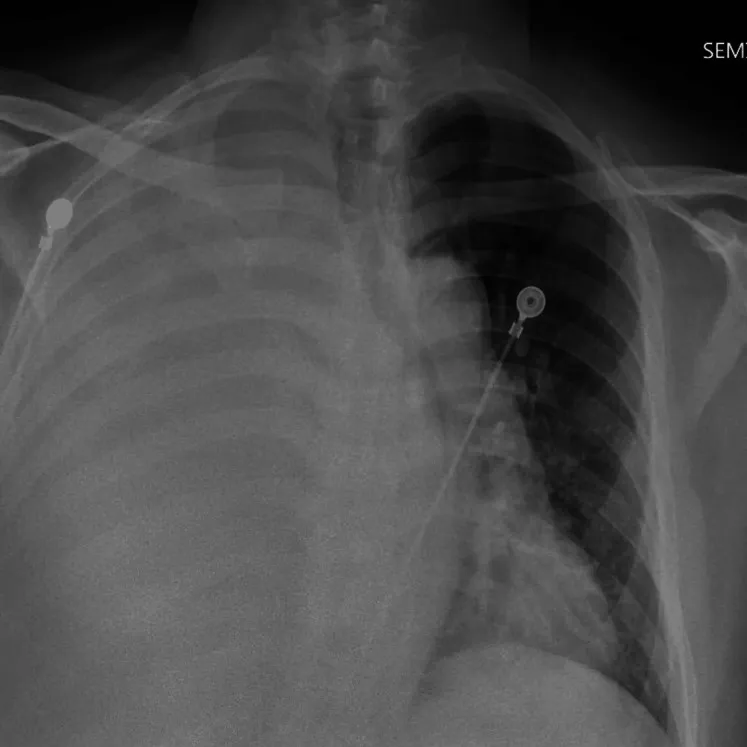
Chest x-ray showed a large right pleural effusion.
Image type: radiology (x_ray)